Question: I tested out my page speed of my site here: <URL>
My performance grade is not bad, but could be better. I have a low score on the leverage browser caching, which I have an .htaccess file to ExpiresByType to all images and etc. However, there are a number of images it would not effect. See below for example.

Anyone have any ideas about this? Is it because its from youtube? I can't figure out any other way. I also added this, but did not work.
'''
ExpiresByType image/jpg "access plus 1 month"
'''
Any help is appreciated!
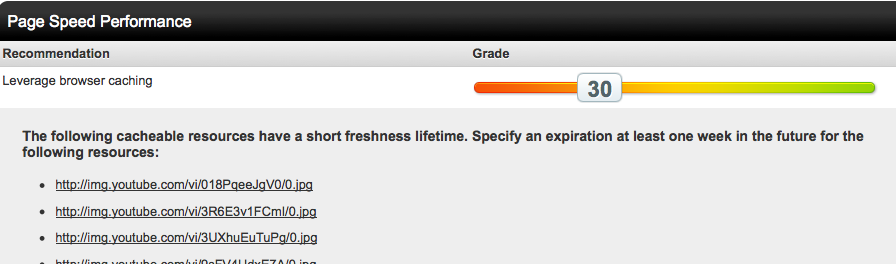
Answer: There is no way you can influence what caching instructions YouTube provides for its resources. Server-side caching headers apply only to files served by that server.
To get a good rating on this metric, you would have to get YouTube to send different caching headers, or fetch the images onto your site and re-send them with different caching headers. That process could be automated using a simple PHP script, or it could be done manually.